Question: I have some HTML shown below, which is generated dynamically in an ASP Classic form.
There can be any amount of groups/tables (Size/Color) with any amount of rows/options.
Each group/table has an img tag, and each row/option has a hidden field with its corresponding image URL.
On the hover of each row, I need to change the src attribute of the image of that group to that row's image URL, using JS or jQuery (something that works in ASP classic).
The HTML can be changed if needed for it to work.
Thank you.
'''
<table>
<tr>
<td style="font-weight: 700" colspan="2">
Color<input id="colorSortOrder" type="hidden" value="1" />
</td>
</tr>
<tr>
<td>
<input id="radioRed" type="radio" name="Color" value="R-" />
<label for="radioRed">
Red</label>
<input type="hidden" value="Image1.jpg" />
</td>
<td rowspan="3">
<img />
</td>
</tr>
<tr>
<td>
<input id="radioOrange" type="radio" name="Color" value="O-" />
<label for="radioOrange">
Orange</label>
<input type="hidden" value="Image2.jpg" />
</td>
</tr>
<tr>
<td>
<input id="radioBlue" type="radio" name="Color" value="B-" />
<label for="radioBlue">
Blue</label>
<input type="hidden" value="Image3.jpg" />
</td>
</tr>
</table>
<table>
<tr>
<td style="font-weight: 700" colspan="2">
Size<input id="sizeSortOrder" type="hidden" value="2" />
</td>
</tr>
<tr>
<td>
<input id="radioLarge" type="radio" name="Color" value="LA-" />
<label for="radioLarge">
Large</label>
<input type="hidden" value="Image4.jpg" />
</td>
<td rowspan="3">
<img />
</td>
</tr>
<tr>
<td>
<input id="radioMedium" type="radio" name="Color" value="ME-" />
<label for="radioMedium">
Medium</label>
<input type="hidden" value="Image5.jpg" />
</td>
</tr>
<tr>
<td>
<input id="radioSmall" type="radio" name="Color" value="SM-" />
<label for="radioSmall">
Small</label>
<input type="hidden" value="Image6.jpg" />
</td>
</tr>
</table>
'''
...which looks something like:

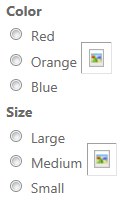
Answer: I would change the HTML just a little bit to reduce the JavaScript parsing needed by adding data attributes for the image src like this
<URL>
and with the use of JavaScript replace you can edit out extensions for the alt tags
EDIT: This also runs the fastest I just ran tests on the others submitted using the console.time() profiler
FINAL: <URL>